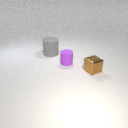
large gray rubber cylinder to the left of small brown metal cube